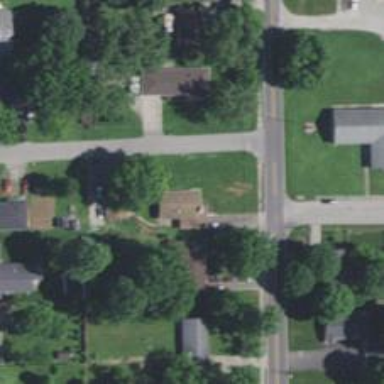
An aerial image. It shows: Neighborhood.